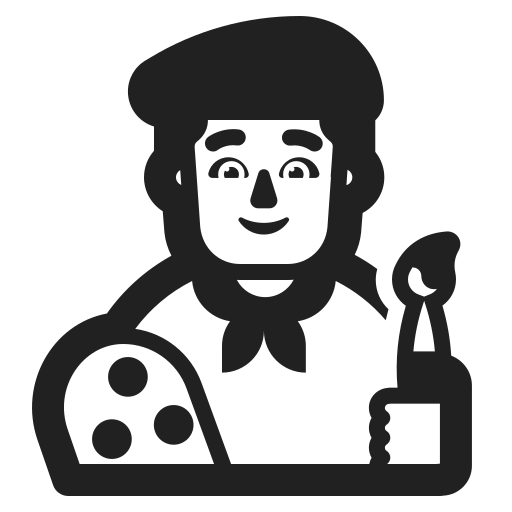
man artist high contrast default